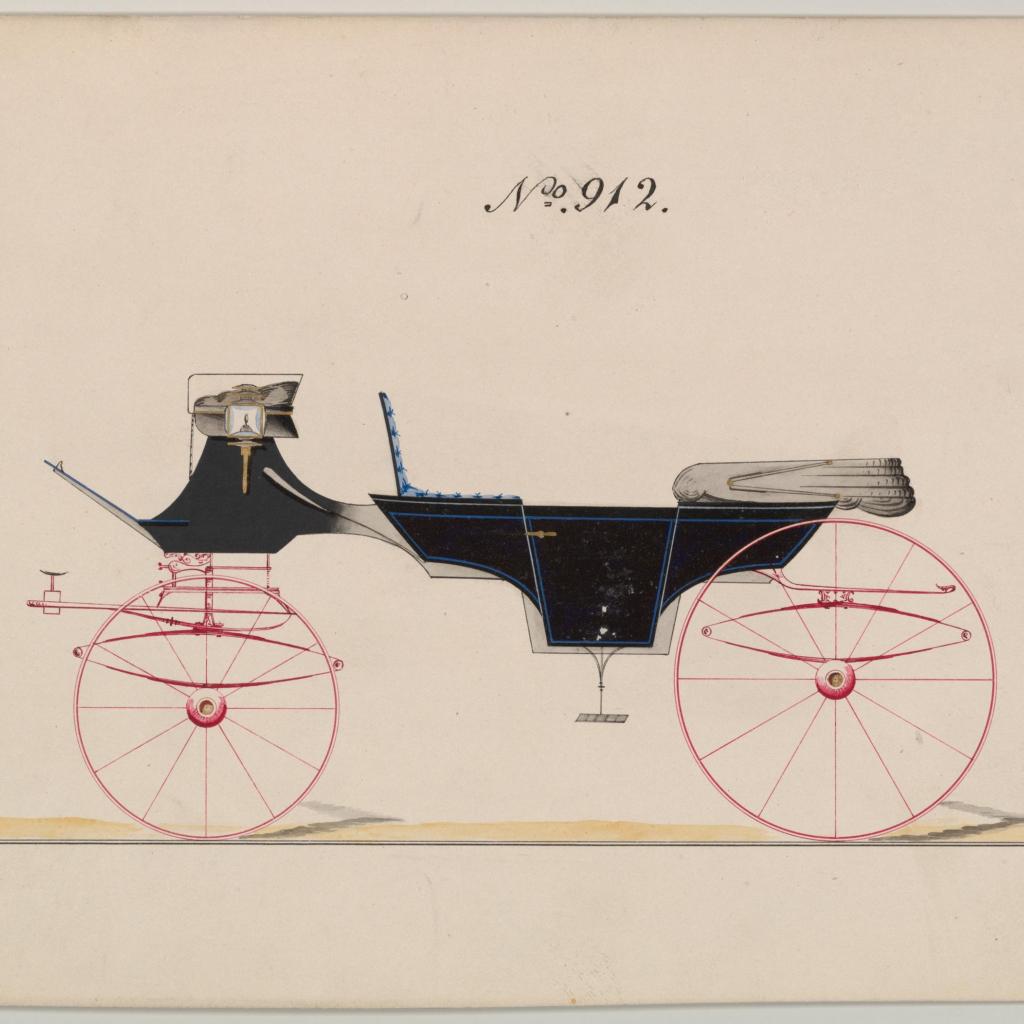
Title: Design for Vis-à-vis/ Caleche, no. 912
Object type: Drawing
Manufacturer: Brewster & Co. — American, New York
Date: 1850–70
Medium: Pen and black ink, watercolor and gouache with gum arabic and metallic paint
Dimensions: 6 3/8 x 9 in. (16.2 x 22.9 cm)
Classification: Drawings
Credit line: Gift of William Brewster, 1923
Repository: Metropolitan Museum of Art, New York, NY